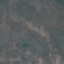
Land use / land cover: HerbaceousVegetation